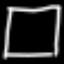
Label: square